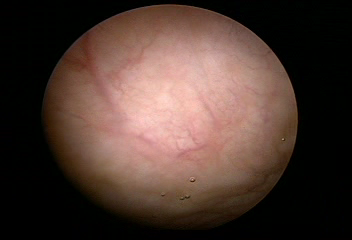
Modality: WLC
Class: Normal mucosa
Bladder cancer association: No